Interaction volume radius: 5 \u00c5
Interaction volume height: 15 \u00c5
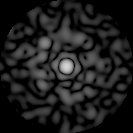
Disorder parameter: 0.8718